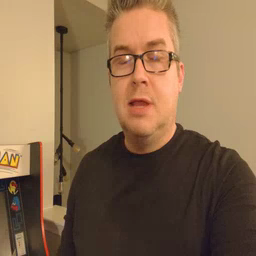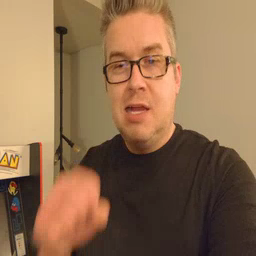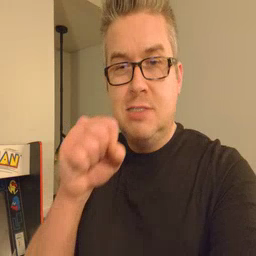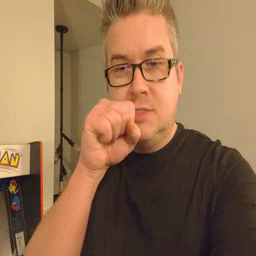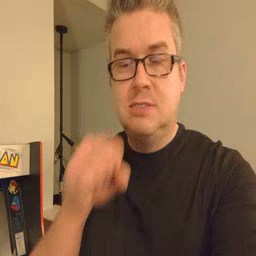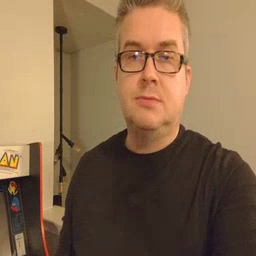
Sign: carrot